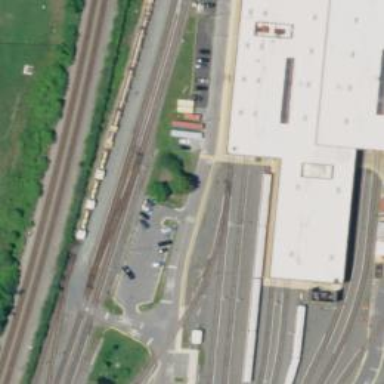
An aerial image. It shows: Building passage tunnel electrified for rail service in yard.